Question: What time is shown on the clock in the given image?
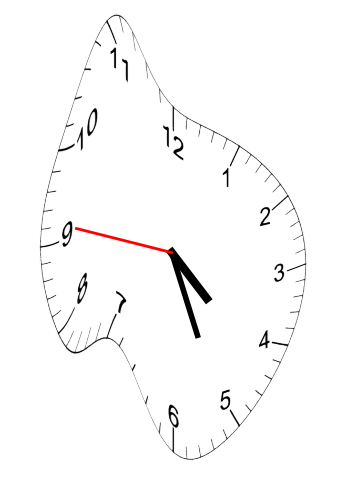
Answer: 04:25:46